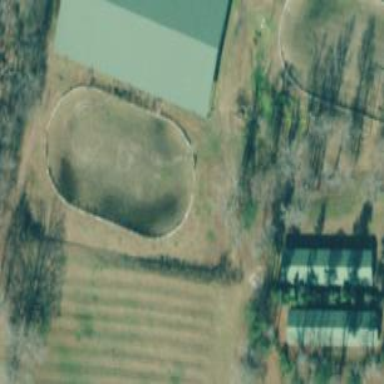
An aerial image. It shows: Equestrian pitch used for leisure and sports activities.